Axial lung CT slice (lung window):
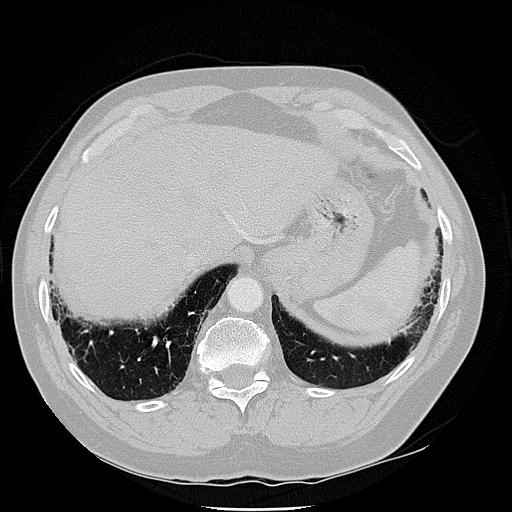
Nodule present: no